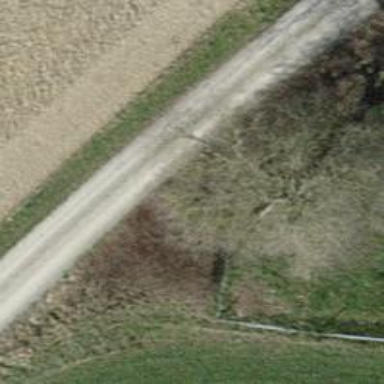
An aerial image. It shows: Gravel track with grade 2 tracktype.